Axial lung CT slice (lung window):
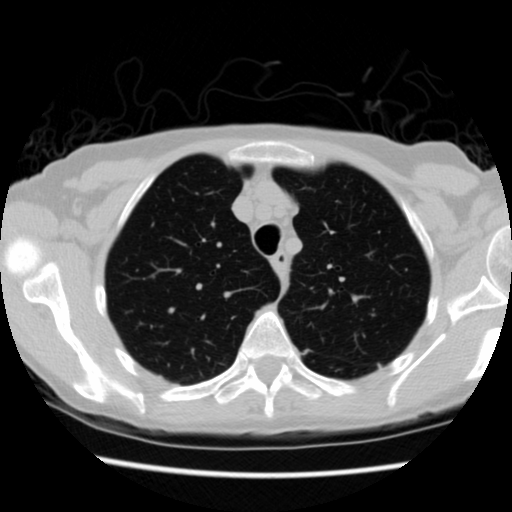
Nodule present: no